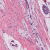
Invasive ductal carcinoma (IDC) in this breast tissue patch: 1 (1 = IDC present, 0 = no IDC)